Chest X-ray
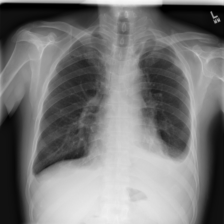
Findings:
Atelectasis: negative
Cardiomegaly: negative
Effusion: negative
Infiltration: negative
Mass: negative
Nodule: negative
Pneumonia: negative
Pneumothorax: negative
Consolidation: negative
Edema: negative
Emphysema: negative
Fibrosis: negative
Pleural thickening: negative
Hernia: negative